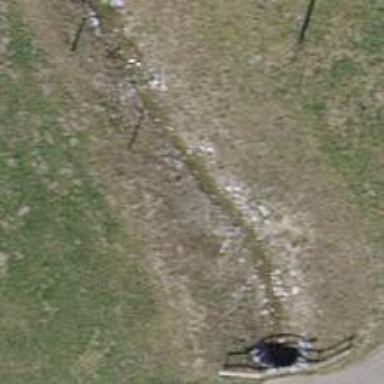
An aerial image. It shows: Power pole.